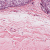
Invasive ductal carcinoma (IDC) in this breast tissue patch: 0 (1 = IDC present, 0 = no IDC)